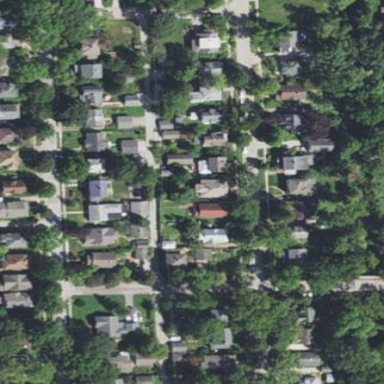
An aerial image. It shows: Residential area within historic district.